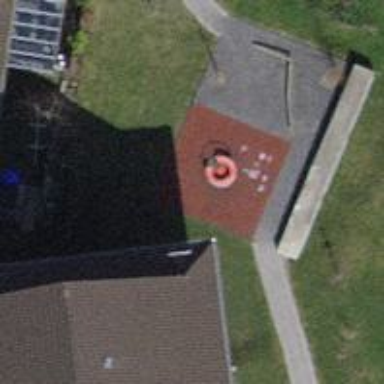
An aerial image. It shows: Playground area for leisure activities on the land.